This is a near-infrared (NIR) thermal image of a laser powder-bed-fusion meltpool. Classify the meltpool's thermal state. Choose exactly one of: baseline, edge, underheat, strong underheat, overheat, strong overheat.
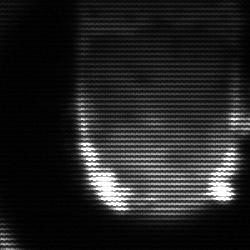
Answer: baseline